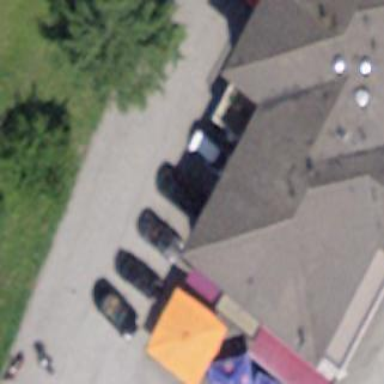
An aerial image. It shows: Parking area.